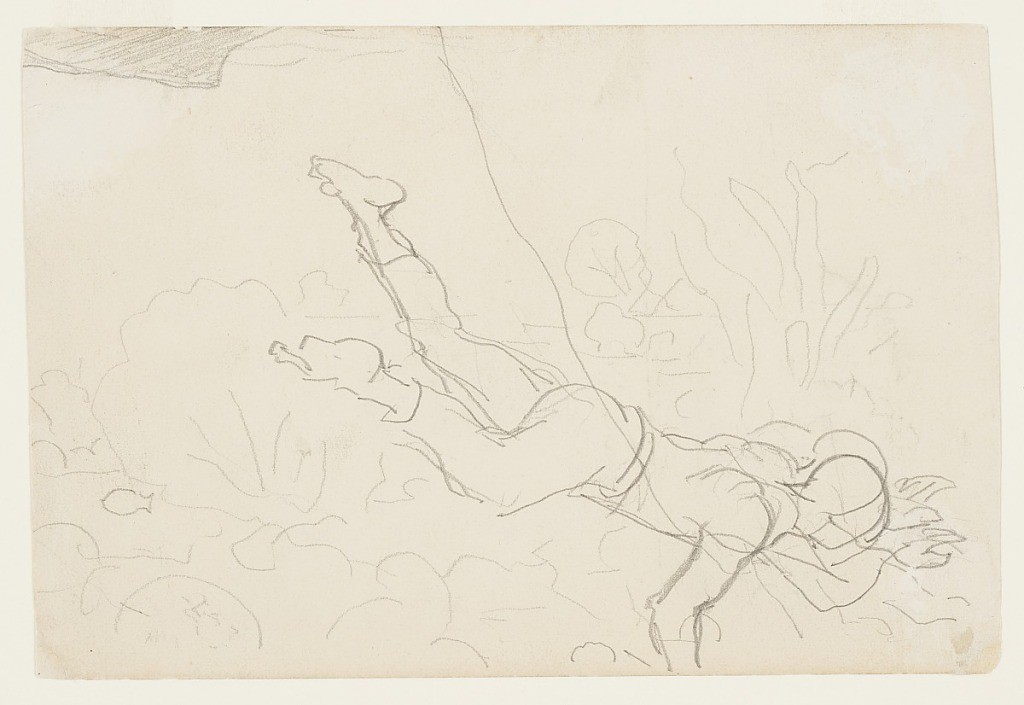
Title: Conch Divers
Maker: Winslow Homer, American, 1836–1910
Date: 1885
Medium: Graphite on paper
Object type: Drawing
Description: Vertical rectangle. Top: Negro and negro youth in rowboat, across the stern of which is a dead shark. Sailing boat on horizon, at right. Center, in opposite direction and invalidated: bust of a negro, shown in profile. Verso, horizontally: a diver on the floor of the sea, with sea plants and fish and under side of boat.